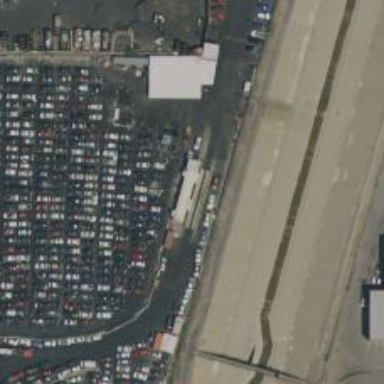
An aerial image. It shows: Weighbridge facility.